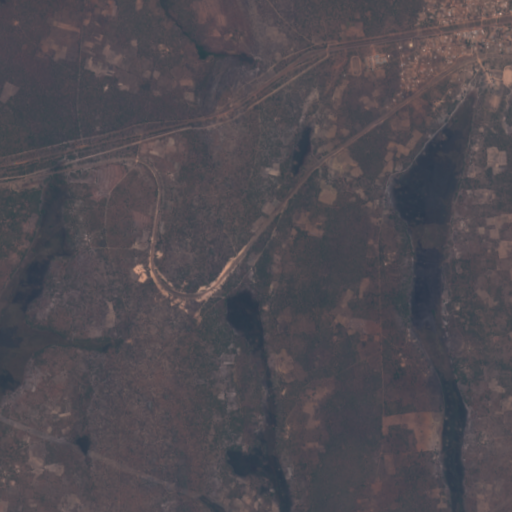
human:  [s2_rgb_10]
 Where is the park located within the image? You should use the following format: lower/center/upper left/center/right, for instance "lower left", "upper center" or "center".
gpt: The park is located in the upper right of the image.
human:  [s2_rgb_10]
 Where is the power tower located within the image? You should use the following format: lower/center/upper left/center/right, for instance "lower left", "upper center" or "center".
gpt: The power tower is located in the lower of the image.
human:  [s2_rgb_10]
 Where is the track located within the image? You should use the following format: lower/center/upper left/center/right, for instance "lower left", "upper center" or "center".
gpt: The track is located in the upper right of the image.
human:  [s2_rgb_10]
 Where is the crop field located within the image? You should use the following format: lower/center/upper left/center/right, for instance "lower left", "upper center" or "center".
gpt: There is no crop field in the image.